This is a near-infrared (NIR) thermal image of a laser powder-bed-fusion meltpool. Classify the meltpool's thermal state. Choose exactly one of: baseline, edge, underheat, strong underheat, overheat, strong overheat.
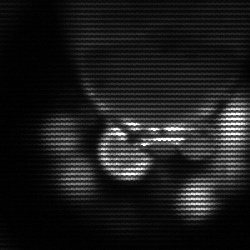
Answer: baseline